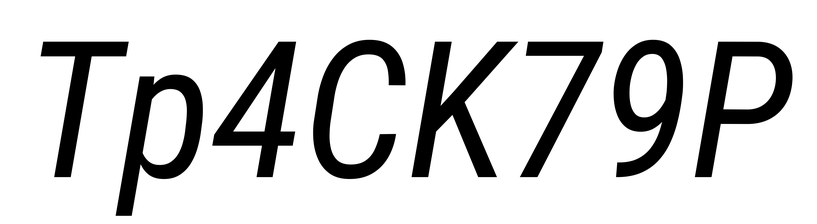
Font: Roboto-Italic_Condensed_Italic